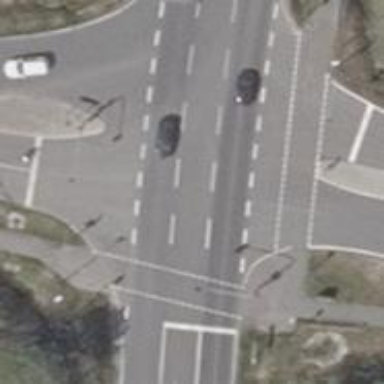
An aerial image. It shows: Road with traffic signals.